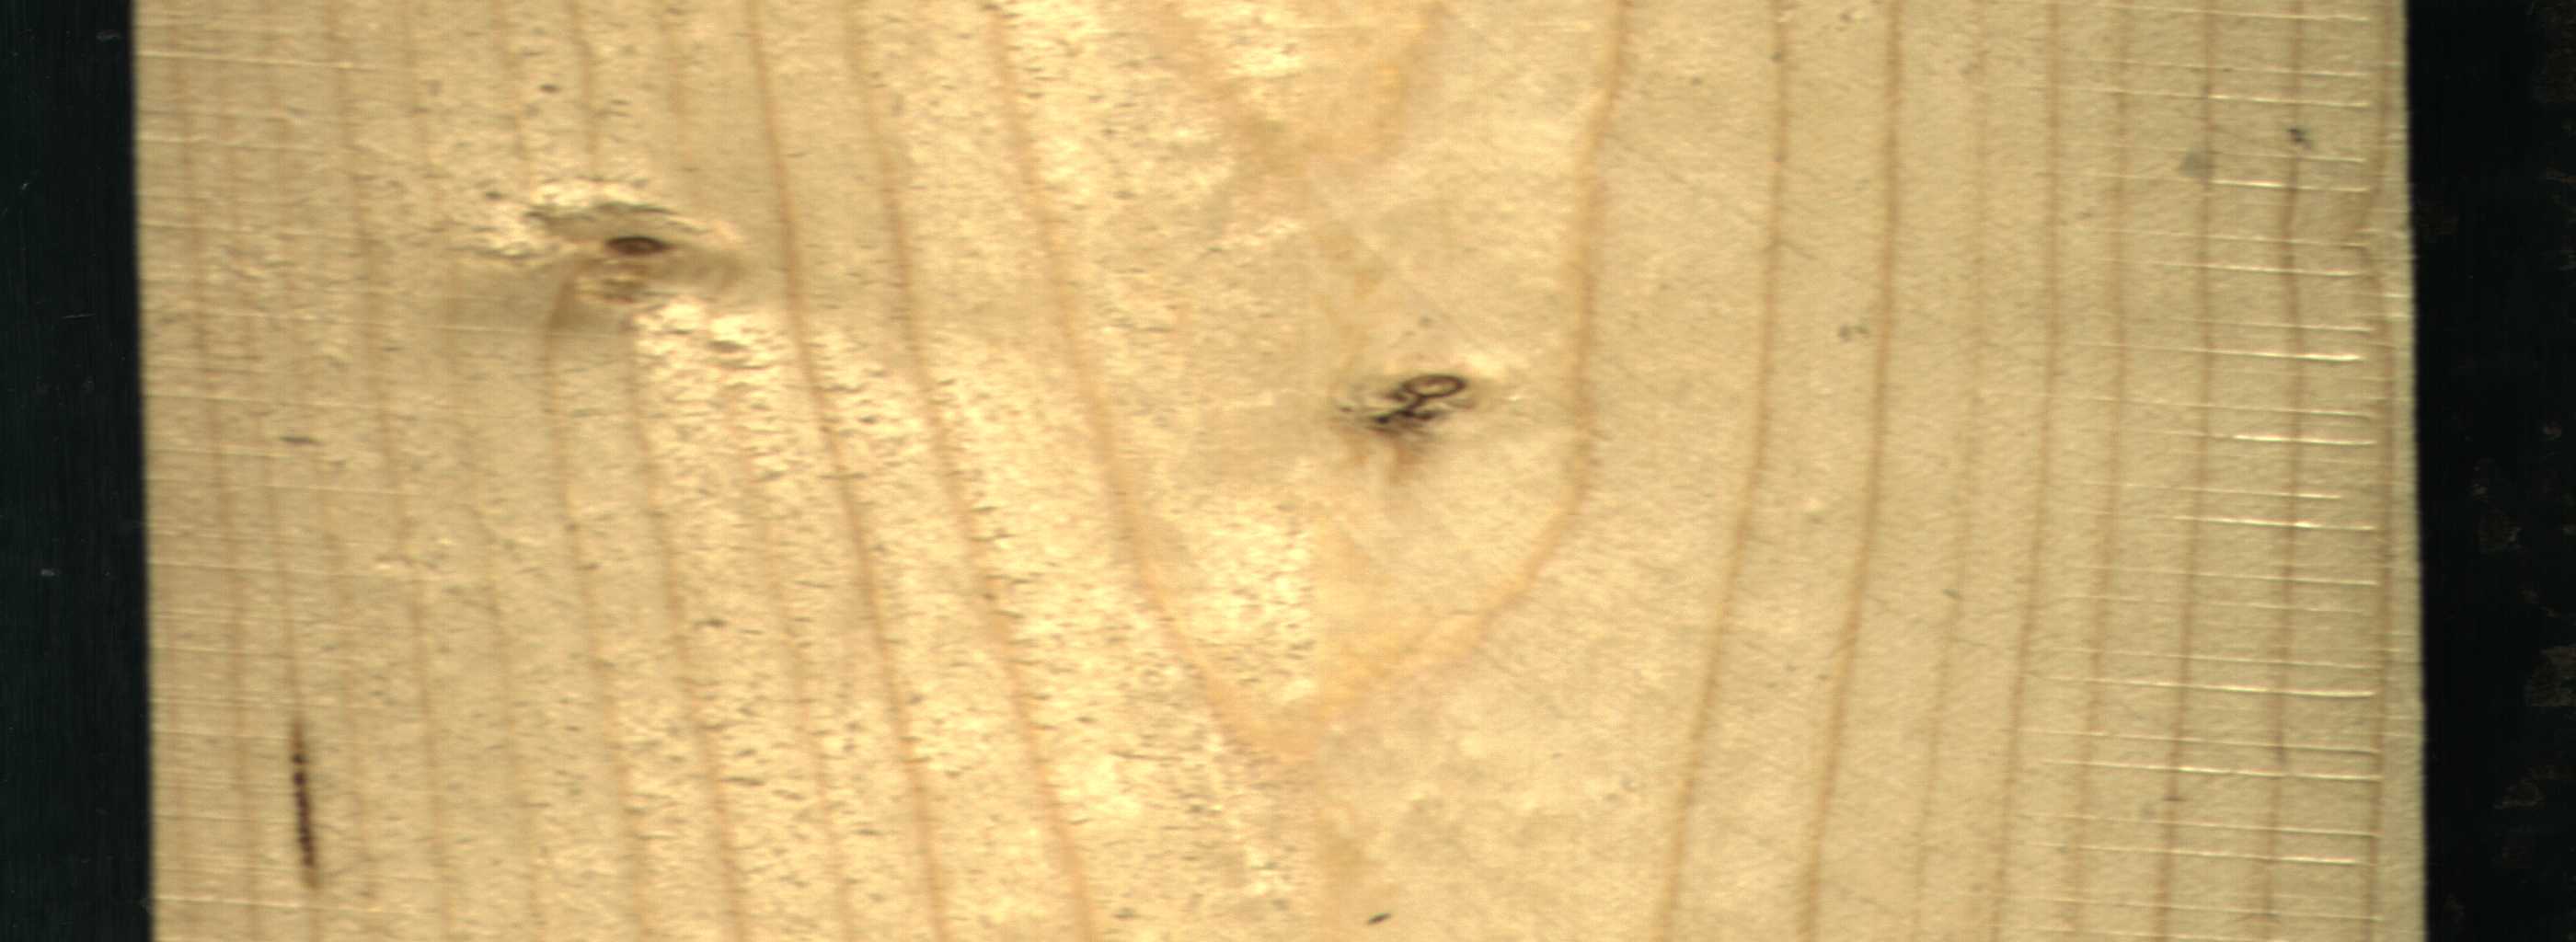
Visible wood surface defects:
resin
Live_Knot
Live_Knot